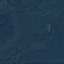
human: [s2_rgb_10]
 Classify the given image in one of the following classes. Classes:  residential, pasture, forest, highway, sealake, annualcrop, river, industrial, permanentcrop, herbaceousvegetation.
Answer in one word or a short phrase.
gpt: Forest